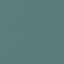
Label: SeaLake